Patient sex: F
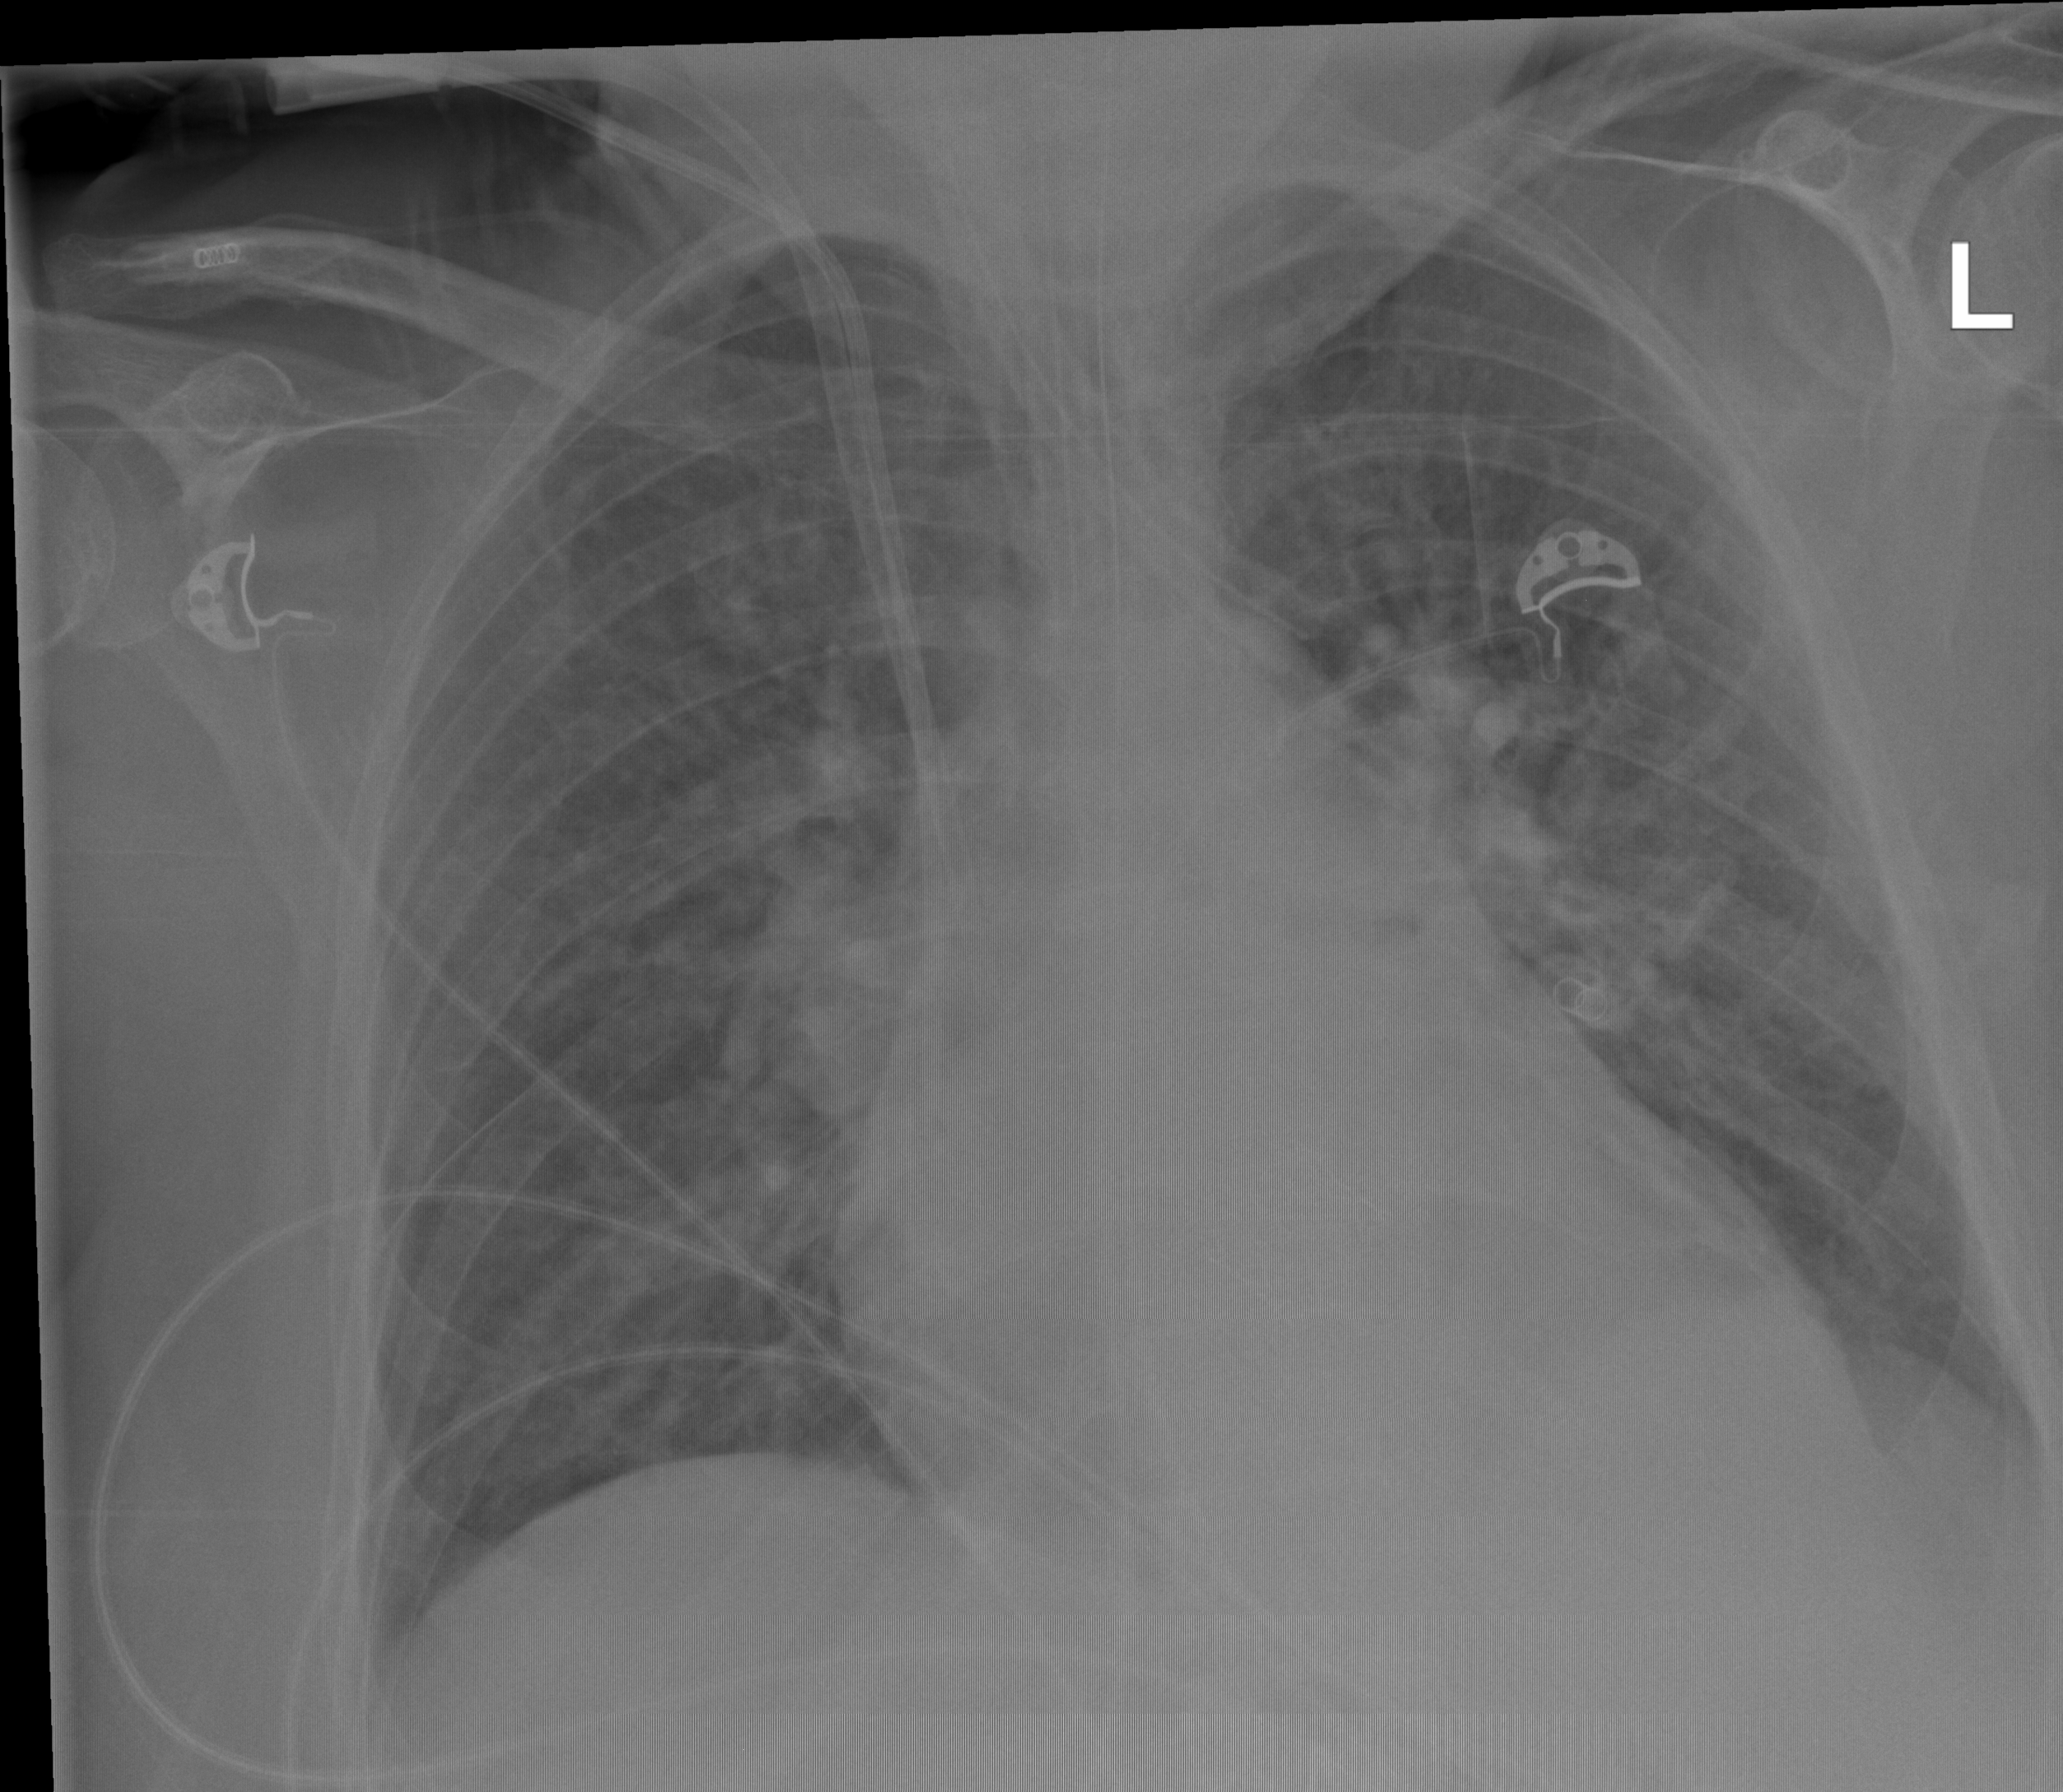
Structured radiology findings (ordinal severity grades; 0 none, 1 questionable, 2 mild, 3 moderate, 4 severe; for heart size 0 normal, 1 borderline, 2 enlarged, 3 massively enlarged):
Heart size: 2
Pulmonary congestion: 2
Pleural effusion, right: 0
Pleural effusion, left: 2
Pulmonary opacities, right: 2
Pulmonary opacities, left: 2
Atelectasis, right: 2
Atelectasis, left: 2